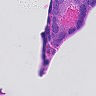
Metastatic tissue present: yes